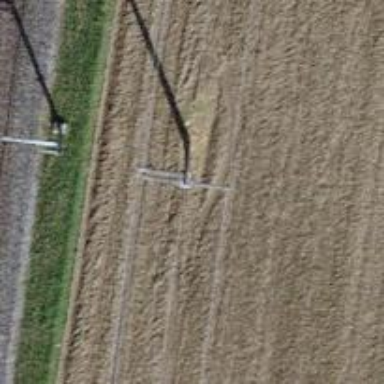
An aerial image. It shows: Straight power pole managing the electricity lines.